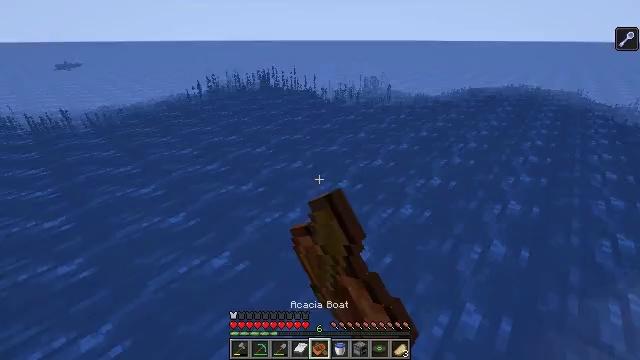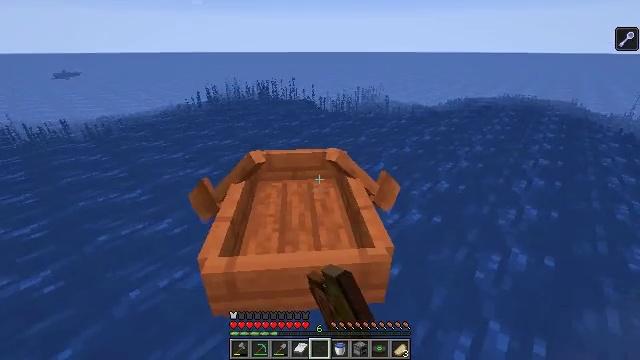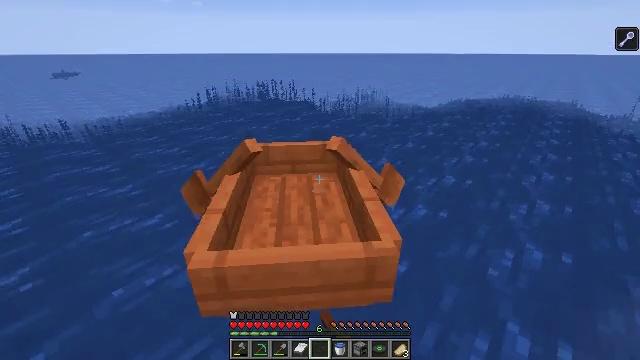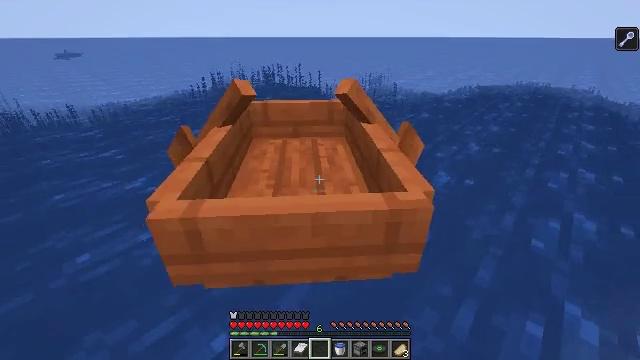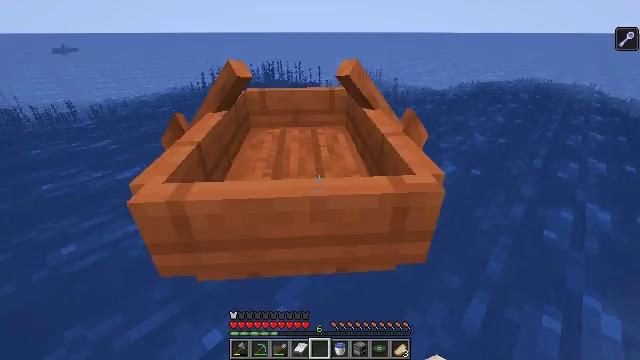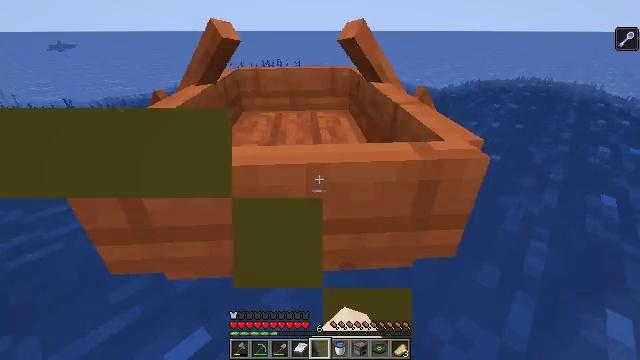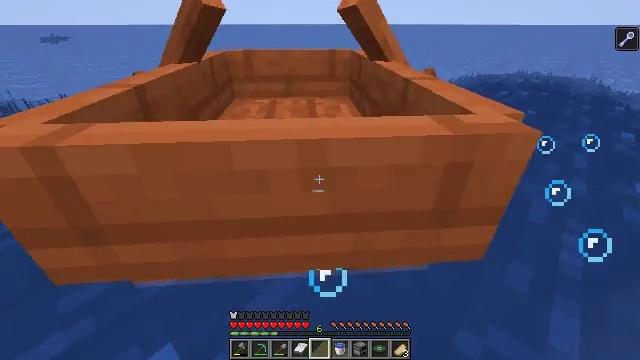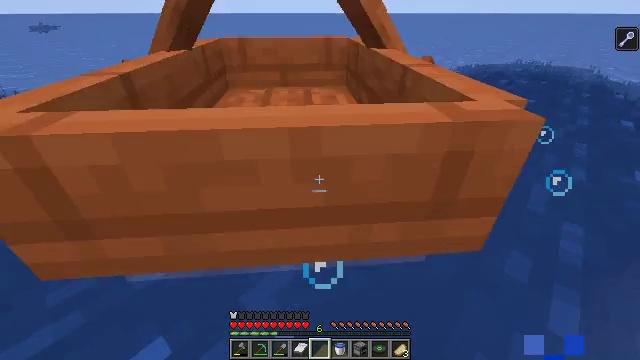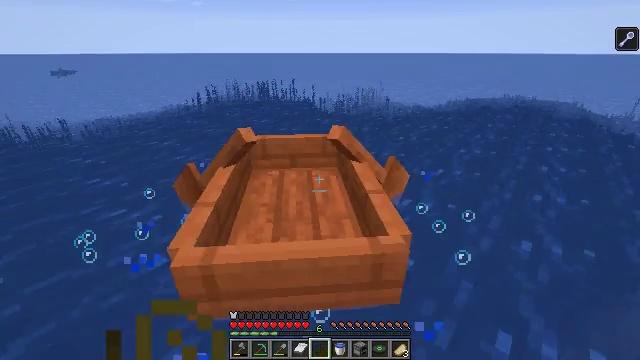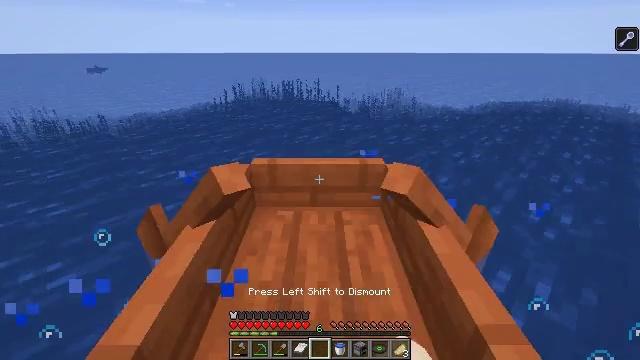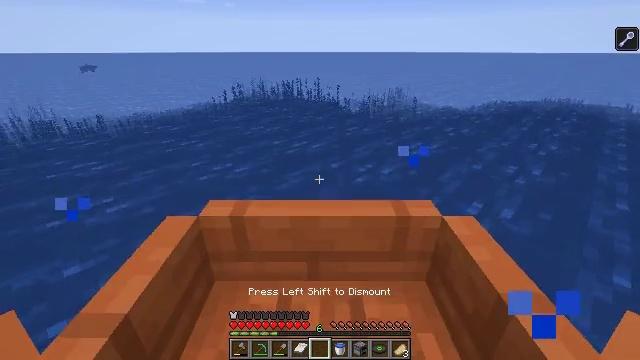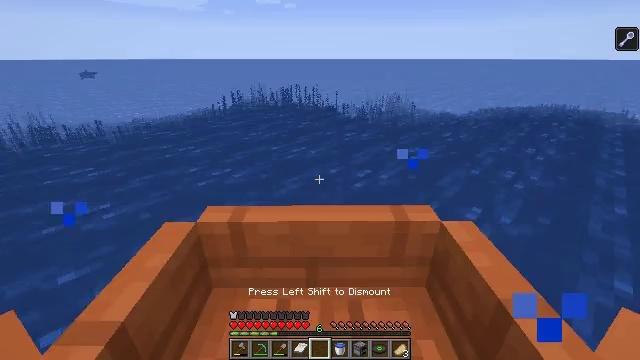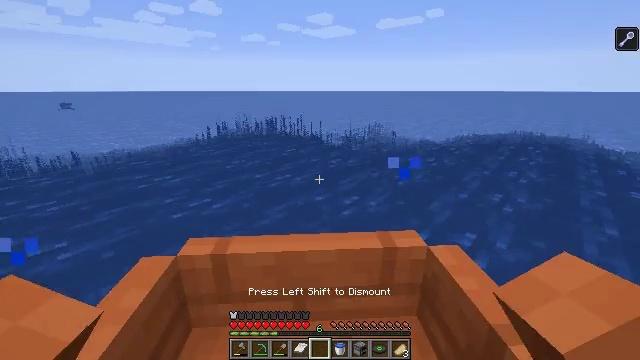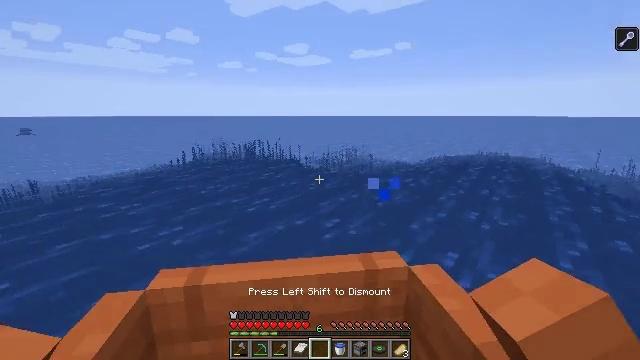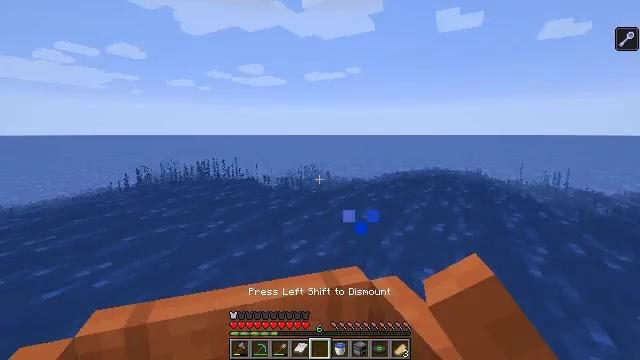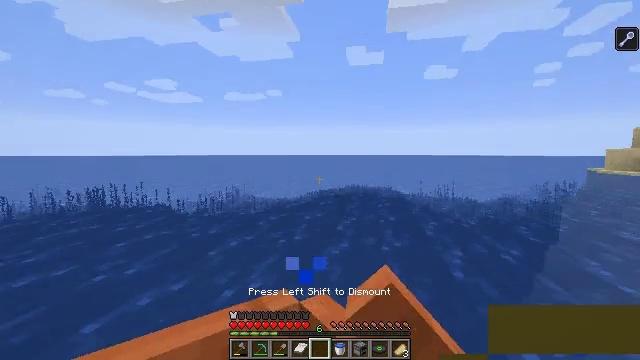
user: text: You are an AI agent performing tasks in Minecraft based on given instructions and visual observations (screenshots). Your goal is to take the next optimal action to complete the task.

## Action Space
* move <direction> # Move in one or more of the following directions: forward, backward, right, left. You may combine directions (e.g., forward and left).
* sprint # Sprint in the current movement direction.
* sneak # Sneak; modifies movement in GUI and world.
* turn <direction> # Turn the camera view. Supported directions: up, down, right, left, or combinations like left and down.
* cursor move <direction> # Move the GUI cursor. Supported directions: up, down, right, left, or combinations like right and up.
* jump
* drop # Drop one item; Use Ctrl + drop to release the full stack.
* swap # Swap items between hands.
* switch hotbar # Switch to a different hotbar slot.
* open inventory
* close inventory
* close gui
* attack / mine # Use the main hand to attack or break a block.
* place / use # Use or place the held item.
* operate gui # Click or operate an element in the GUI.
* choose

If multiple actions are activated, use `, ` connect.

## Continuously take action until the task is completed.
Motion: motion action
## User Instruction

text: Cut down the sugar cane stalks.
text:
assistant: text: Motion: move forward, turn up, jump
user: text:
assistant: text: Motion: move forward, jump
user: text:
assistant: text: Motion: move forward, turn left and down, use / place, jump
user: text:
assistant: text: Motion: move forward, use / place, jump
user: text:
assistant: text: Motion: move forward, use / place, jump
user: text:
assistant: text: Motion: move forward, turn down, jump
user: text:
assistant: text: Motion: move forward, turn down, jump
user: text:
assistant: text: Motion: move forward, jump
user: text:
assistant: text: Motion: move forward, jump
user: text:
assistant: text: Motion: move forward, jump
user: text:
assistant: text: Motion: move forward, turn up, jump
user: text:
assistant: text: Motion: move forward, turn right and up, jump
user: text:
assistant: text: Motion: move forward, turn right and up, jump
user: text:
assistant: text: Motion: move forward, turn right and up, jump
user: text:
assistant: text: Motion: move forward, turn right and up, jump
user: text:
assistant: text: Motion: move forward, turn right and up
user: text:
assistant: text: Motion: move forward and move left, turn right and up
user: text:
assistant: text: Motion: move forward and move left, turn right
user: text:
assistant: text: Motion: move forward and move left
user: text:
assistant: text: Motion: move forward
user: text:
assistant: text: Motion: move forward
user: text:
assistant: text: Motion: move forward
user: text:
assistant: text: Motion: move forward
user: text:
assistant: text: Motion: move forward
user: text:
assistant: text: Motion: move forward
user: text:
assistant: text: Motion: move forward
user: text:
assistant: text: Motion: move forward, turn left
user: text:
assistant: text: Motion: move forward, turn left and down
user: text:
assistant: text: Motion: move forward, turn left and down
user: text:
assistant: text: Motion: move forward, turn left and down